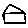
Label: house